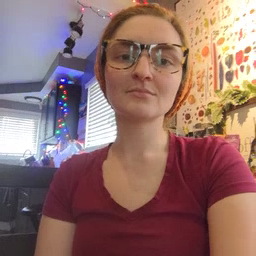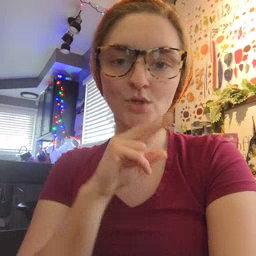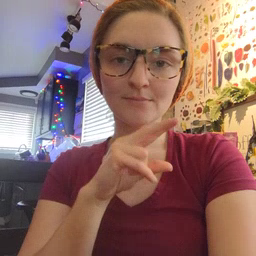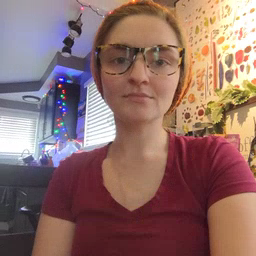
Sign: frog